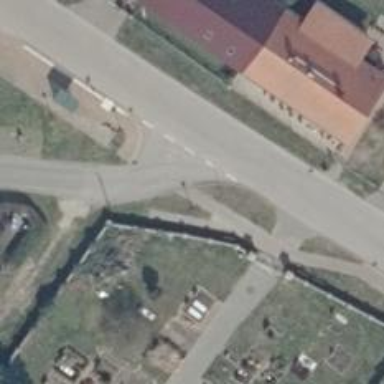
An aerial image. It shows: Footway.